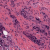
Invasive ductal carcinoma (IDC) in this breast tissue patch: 1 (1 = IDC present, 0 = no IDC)